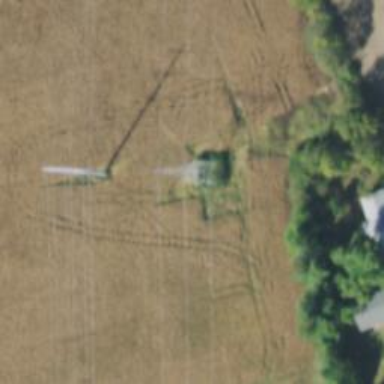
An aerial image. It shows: Lattice structure tower used for power distribution.